Question: When create a uiviewcontroller file in my xcode the uiview size becomes so larger than the default iphone screen size like this
I can't figure out why it occurs and how resize to the default size of iphone.
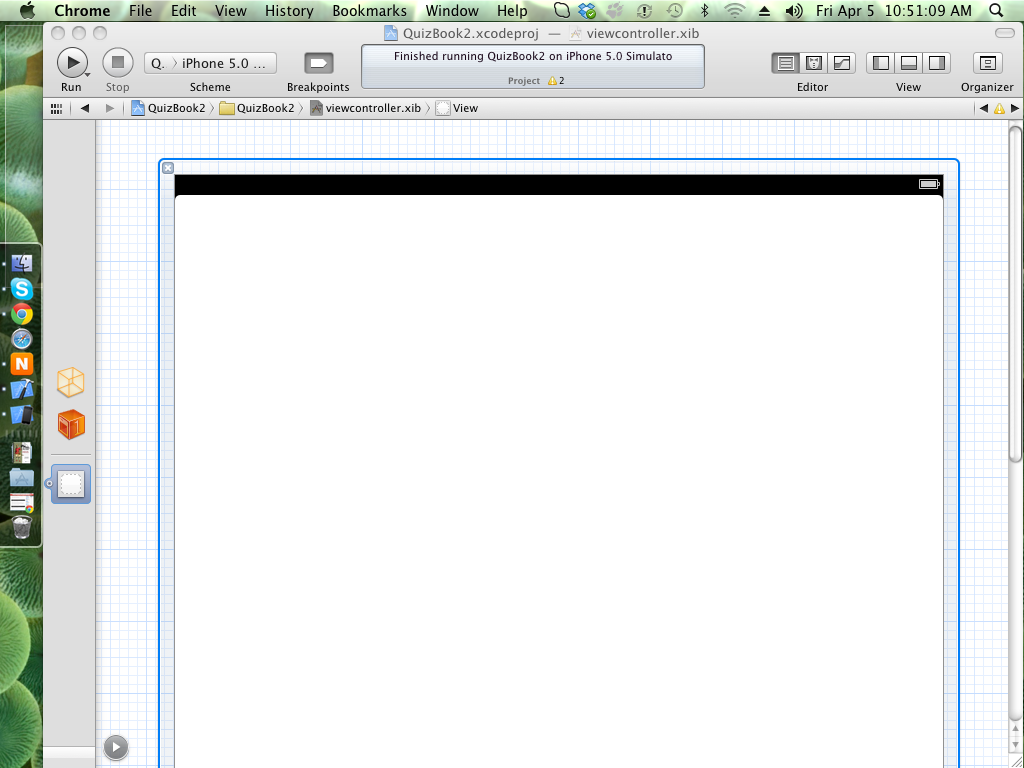
Answer: Make sure while creating class this should be done
1. Target for iPad - Uncheck
2. with XIB for user interface - Check